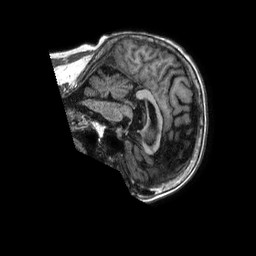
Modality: T1w
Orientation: sagittal
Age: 64
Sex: female
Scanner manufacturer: philips
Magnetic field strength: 1.5 T
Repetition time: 0.008511 s
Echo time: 0.003919 s